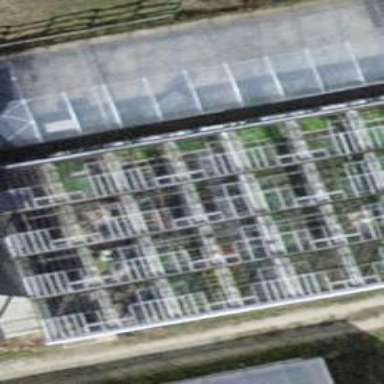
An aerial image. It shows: Greenhouse used for horticulture purposes.